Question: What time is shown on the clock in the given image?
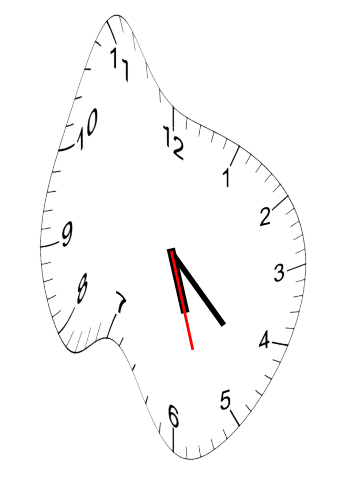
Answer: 05:22:27